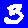
Digit: 3